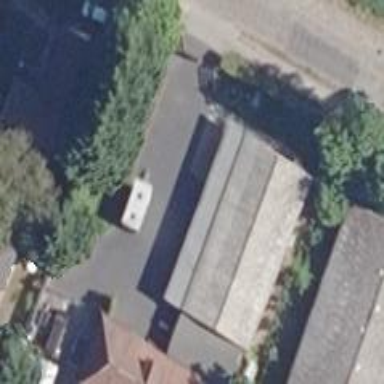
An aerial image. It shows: Motorcycle repair shop.